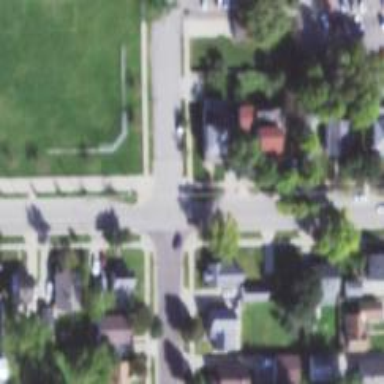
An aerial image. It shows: Residential road with separate asphalt sidewalk.